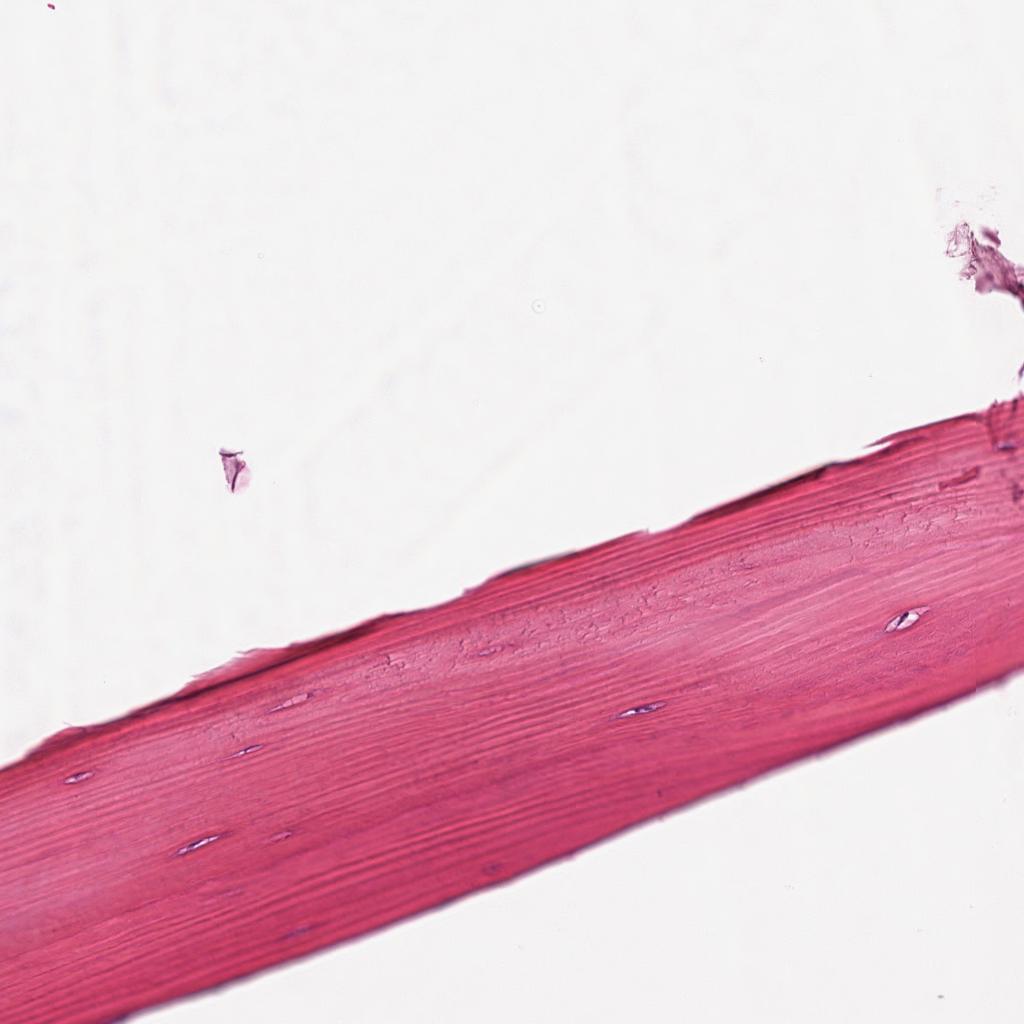
Label: Non-Tumor